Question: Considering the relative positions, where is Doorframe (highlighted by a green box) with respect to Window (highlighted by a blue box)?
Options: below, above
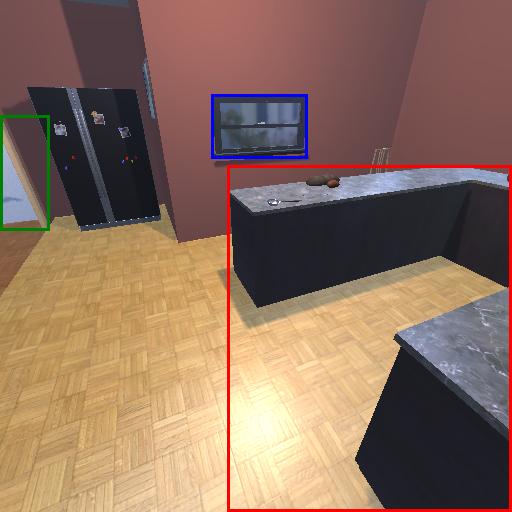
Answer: below